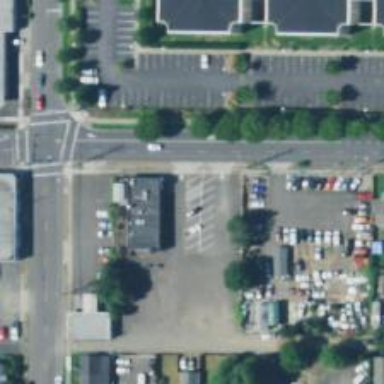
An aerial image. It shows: Parking space is available.